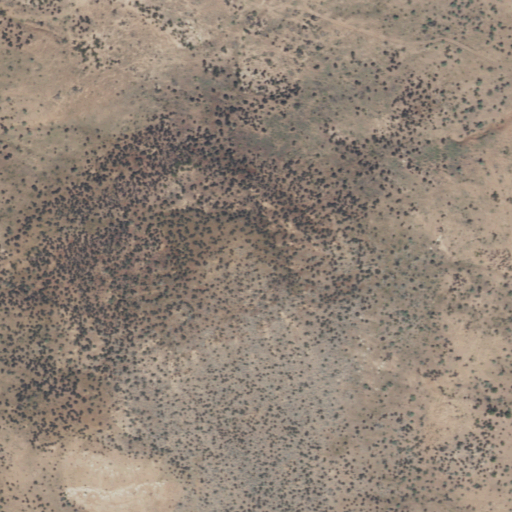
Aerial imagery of mountain in Arizona named Twin Butte containing shrub and grassland